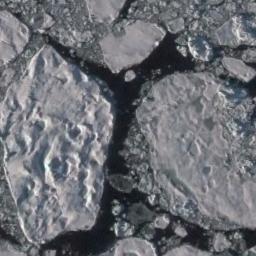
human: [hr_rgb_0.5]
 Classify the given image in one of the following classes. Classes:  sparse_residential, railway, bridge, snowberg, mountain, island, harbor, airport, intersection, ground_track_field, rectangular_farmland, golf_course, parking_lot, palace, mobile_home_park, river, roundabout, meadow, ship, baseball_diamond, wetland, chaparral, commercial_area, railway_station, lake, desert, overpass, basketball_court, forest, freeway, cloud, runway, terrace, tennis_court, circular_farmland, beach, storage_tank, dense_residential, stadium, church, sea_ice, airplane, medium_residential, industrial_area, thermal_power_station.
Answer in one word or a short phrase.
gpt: sea_ice